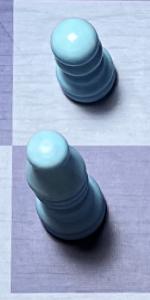
Label: Bishop_White